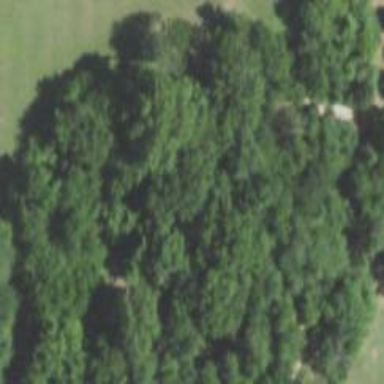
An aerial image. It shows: Disc golf basket.